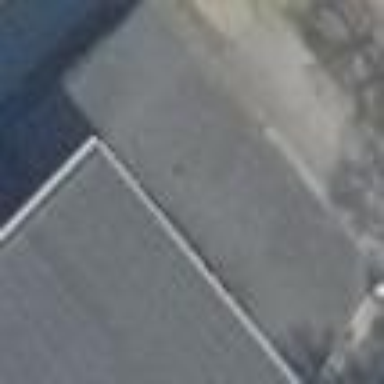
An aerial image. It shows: Building with flat roof that is black in color.